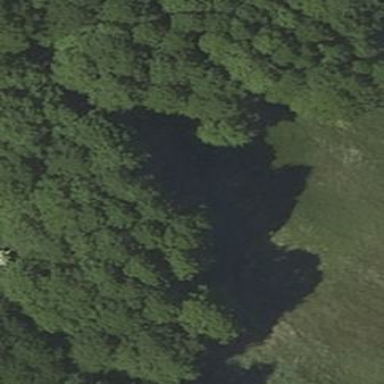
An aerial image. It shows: Forest area.